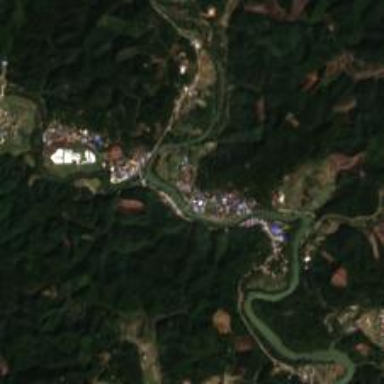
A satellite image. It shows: Ethnic township within town.